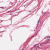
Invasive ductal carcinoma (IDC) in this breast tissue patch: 0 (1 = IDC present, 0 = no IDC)